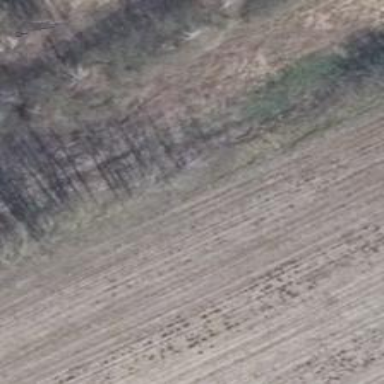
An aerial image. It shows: Row of trees in natural setting.